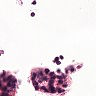
Metastatic tissue present: no